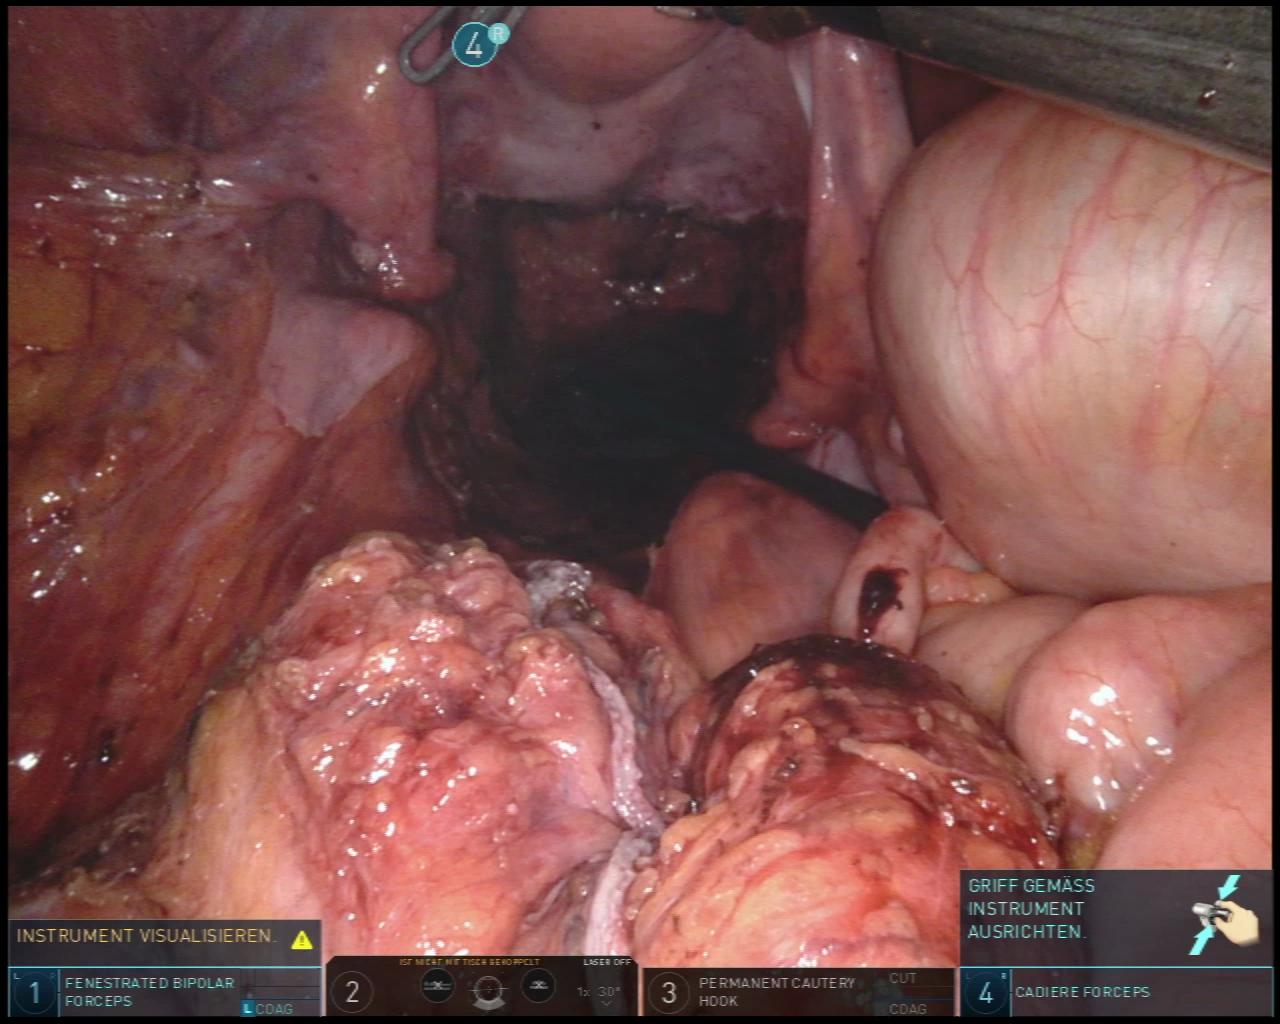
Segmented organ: ureter
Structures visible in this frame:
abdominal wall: yes
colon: yes
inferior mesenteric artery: no
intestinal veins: no
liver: no
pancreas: no
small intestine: yes
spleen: no
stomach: no
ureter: yes
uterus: yes
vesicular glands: no